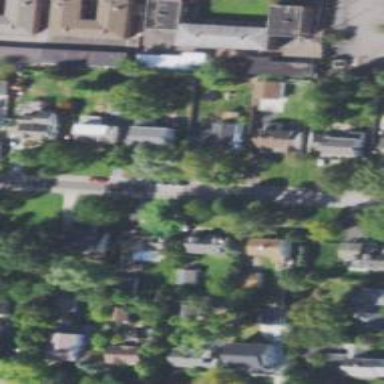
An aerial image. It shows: Residential driveway designated as service road.